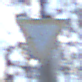
Verkehrszeichen: VorfahrtGewaehren
Umgebung: Outdoor, Nature
Tageszeit: MorningAfternoon
Wetter: Clear
Licht: Natural
Jahreszeit: Winter
Kontrast: LowContrast